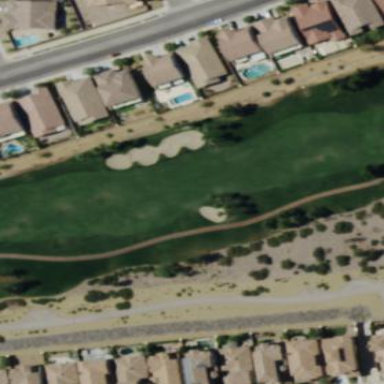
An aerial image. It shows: Rough area on grassy golf course.